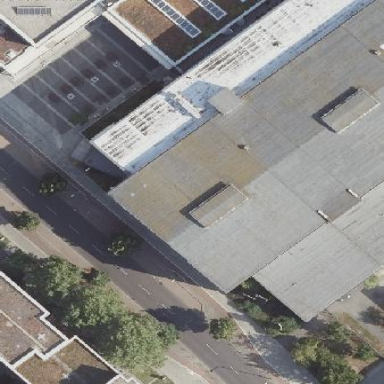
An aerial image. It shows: Television studio in building.